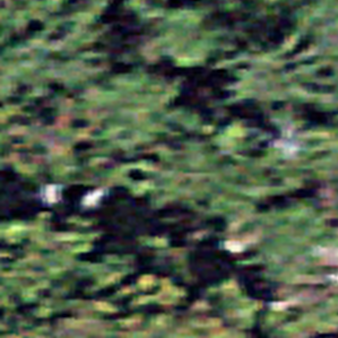
Label: other